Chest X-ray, AP view. Patient: 24 years old, sex F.
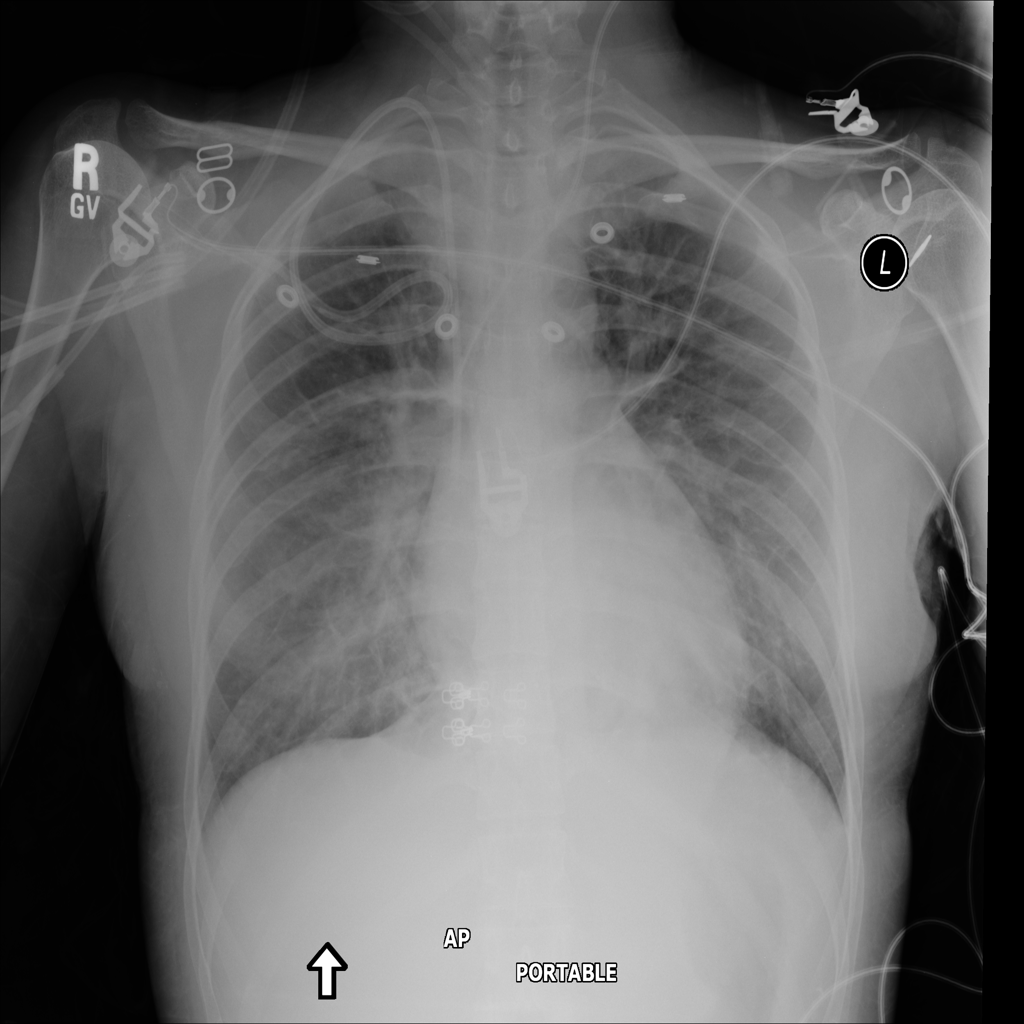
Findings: Edema